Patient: sex M, age 53
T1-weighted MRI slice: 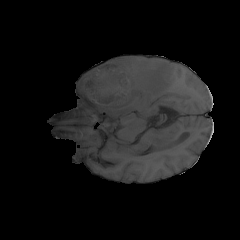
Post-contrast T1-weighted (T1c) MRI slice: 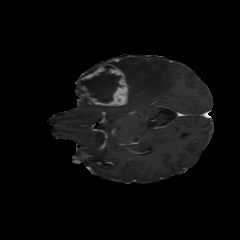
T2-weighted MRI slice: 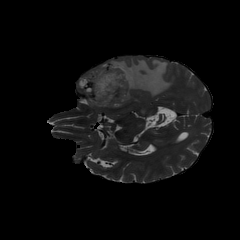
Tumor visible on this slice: yes
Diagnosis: Glioblastoma, IDH-wildtype
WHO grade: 4